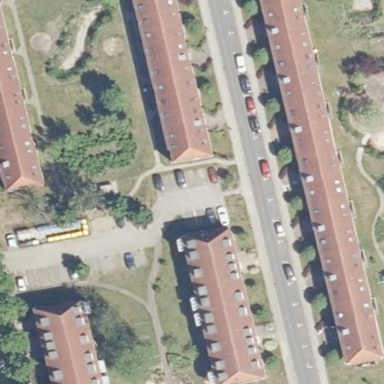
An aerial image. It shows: Apartments building with gambrel roof oriented along.